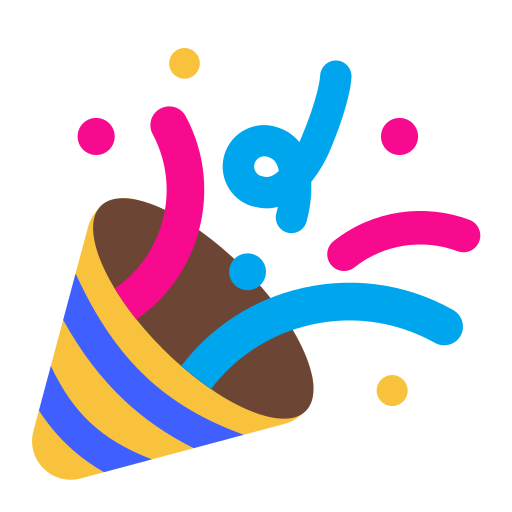
party popper flat